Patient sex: F
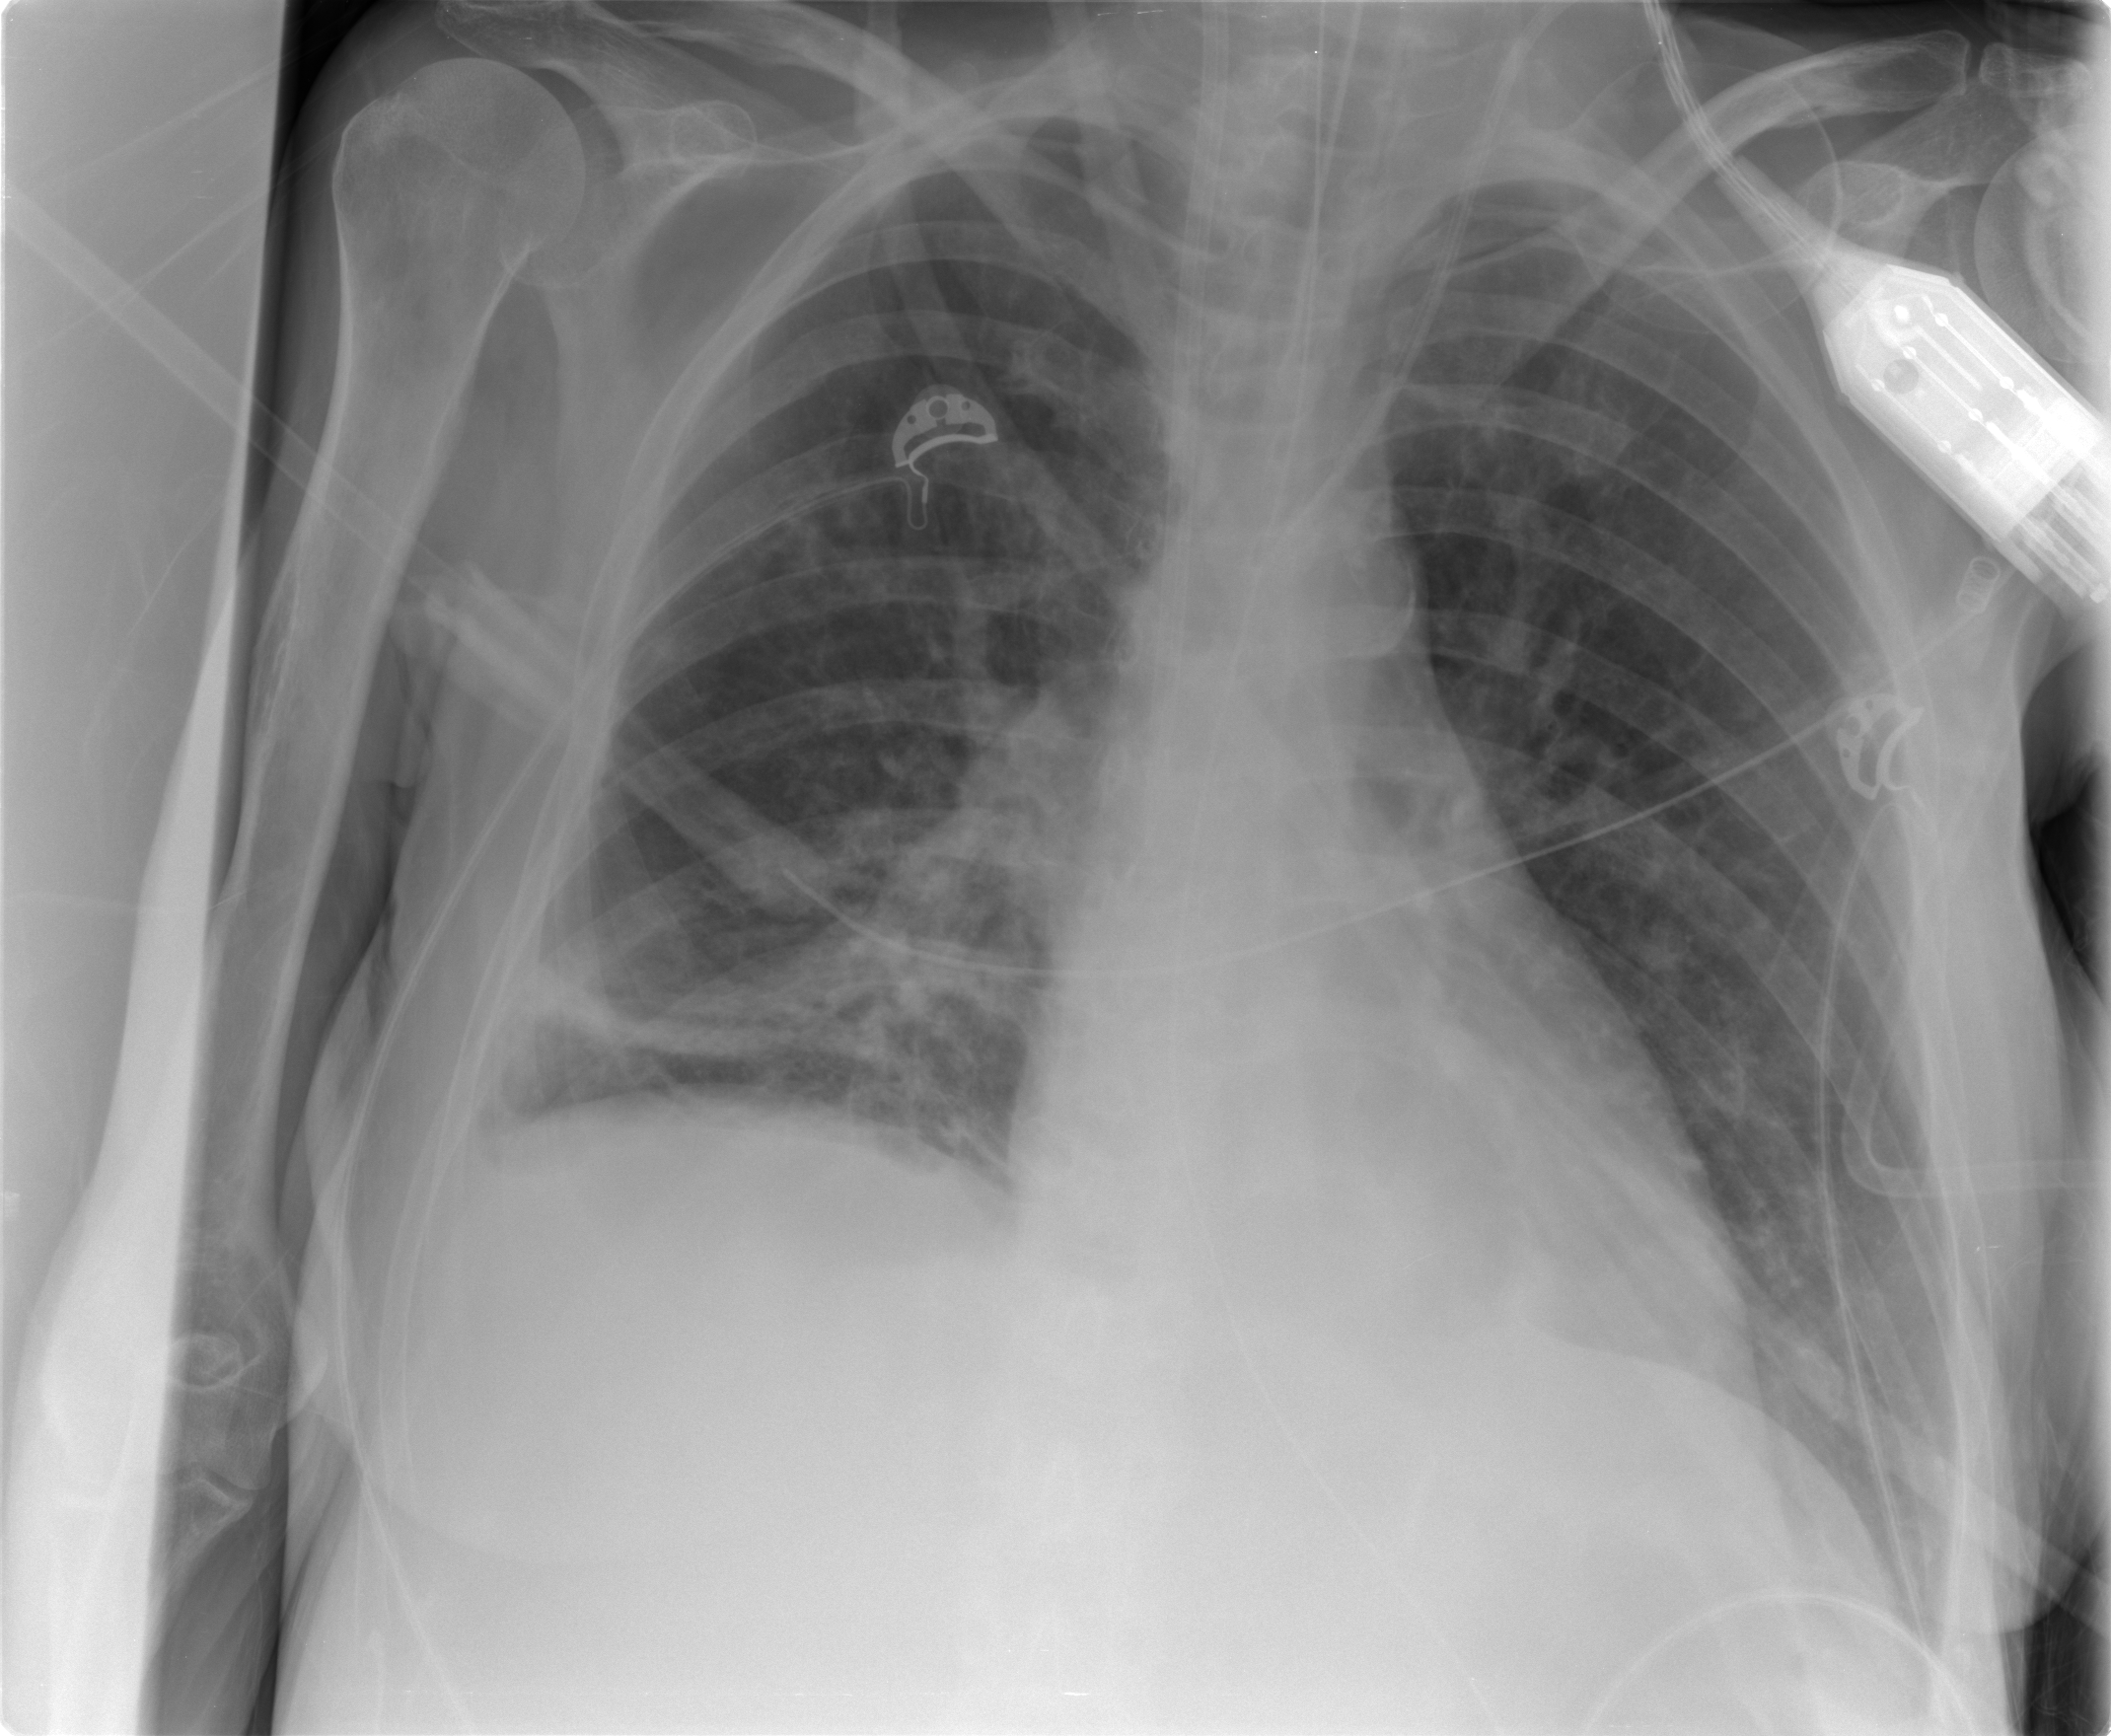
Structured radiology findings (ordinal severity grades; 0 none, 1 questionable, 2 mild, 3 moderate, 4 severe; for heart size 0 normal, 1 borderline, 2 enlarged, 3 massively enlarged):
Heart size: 0
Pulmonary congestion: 2
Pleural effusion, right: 1
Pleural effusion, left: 1
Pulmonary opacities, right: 2
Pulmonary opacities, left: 0
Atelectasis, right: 2
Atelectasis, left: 0